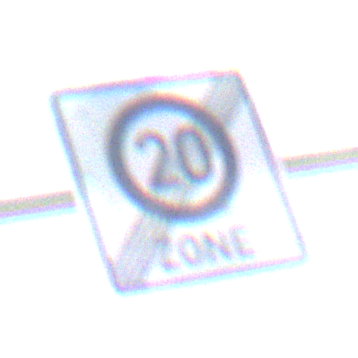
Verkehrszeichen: EndeZone20
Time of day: MorningAfternoon
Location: Outdoor (Nature)
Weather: Clear
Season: Winter
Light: Natural